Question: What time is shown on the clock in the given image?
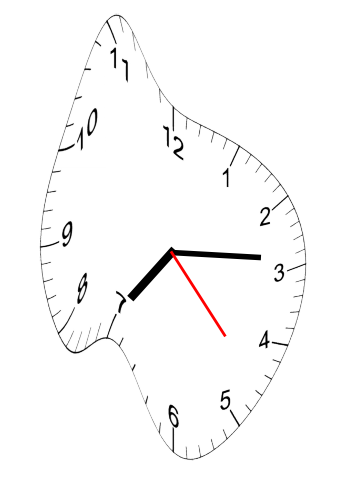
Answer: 07:14:23